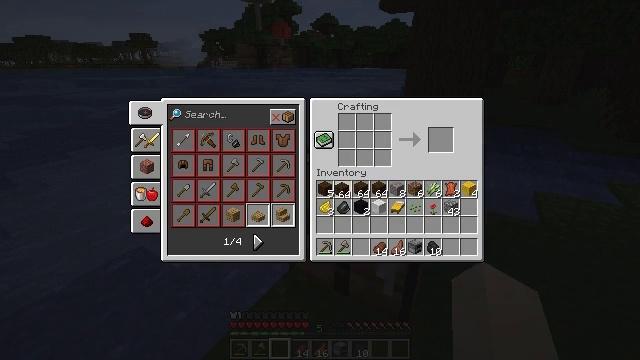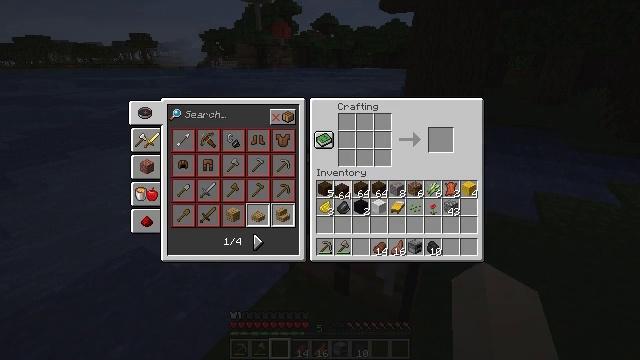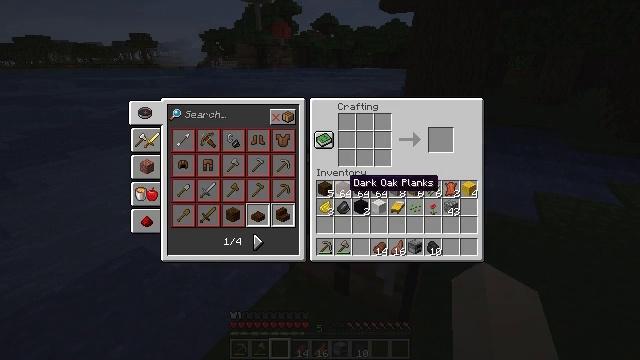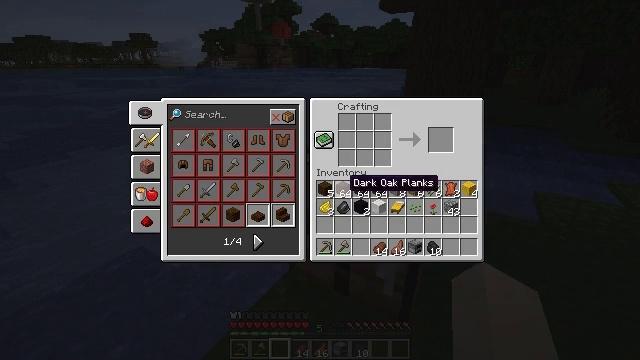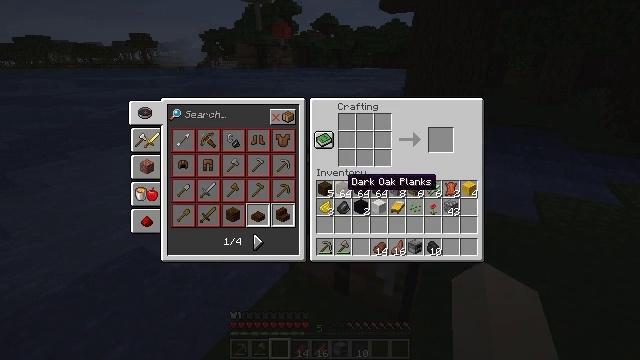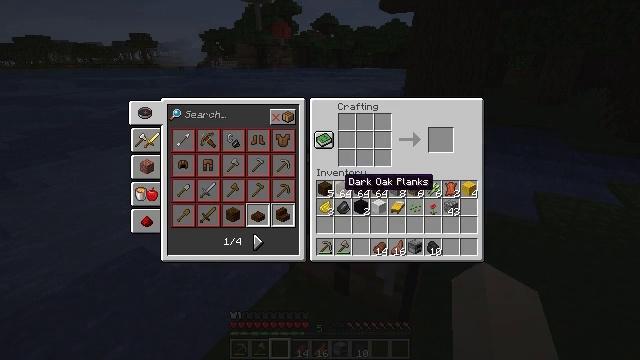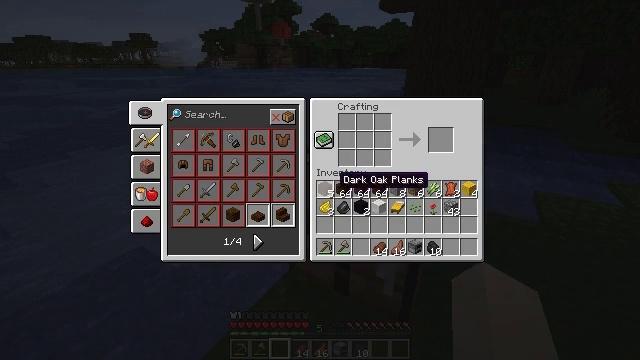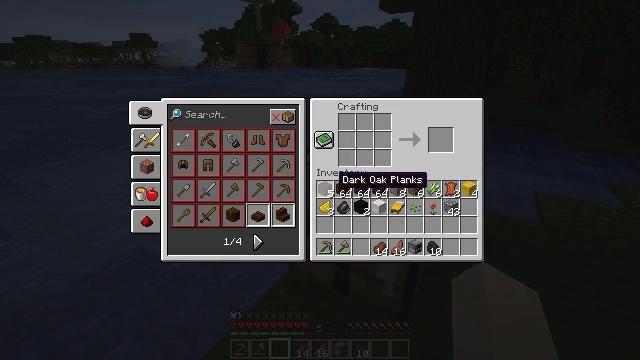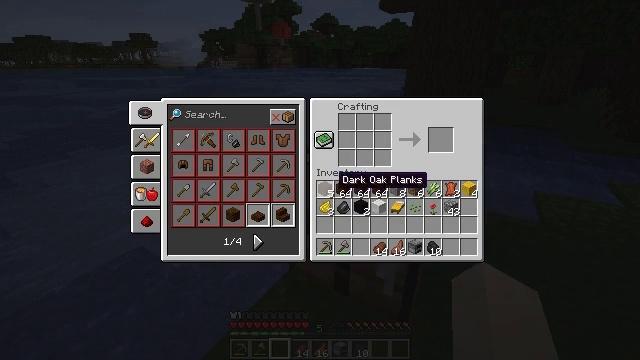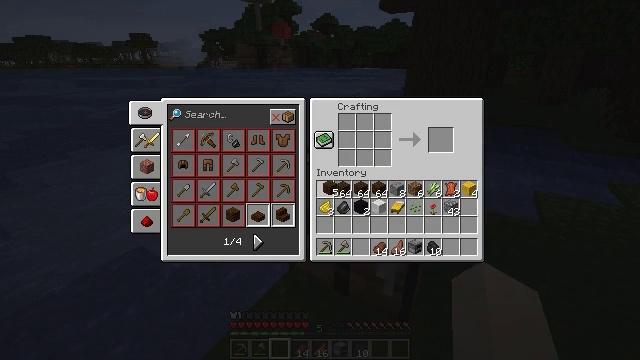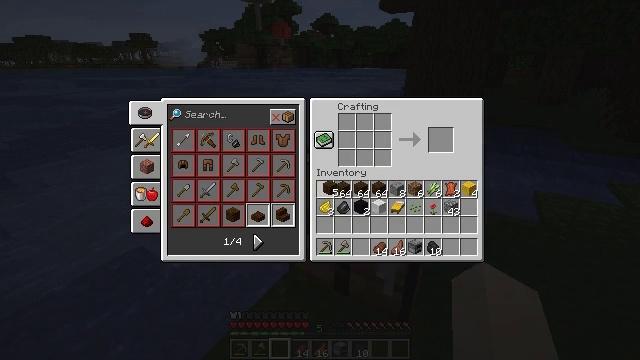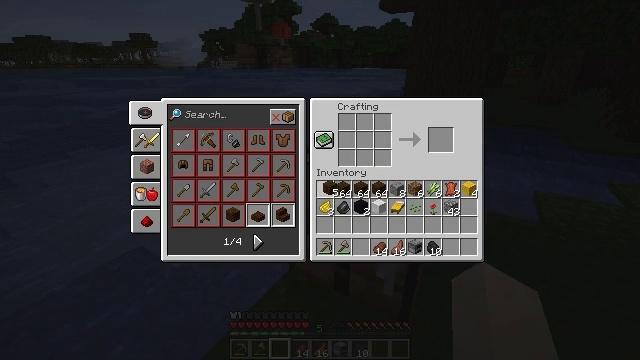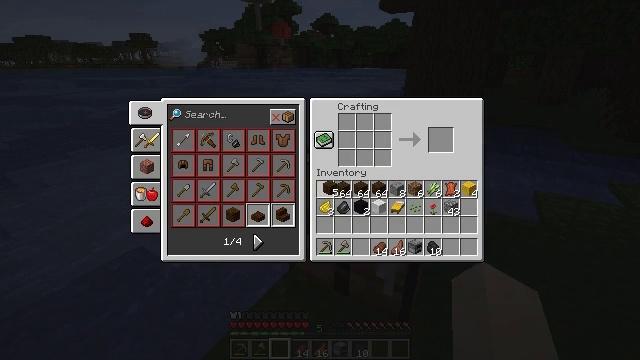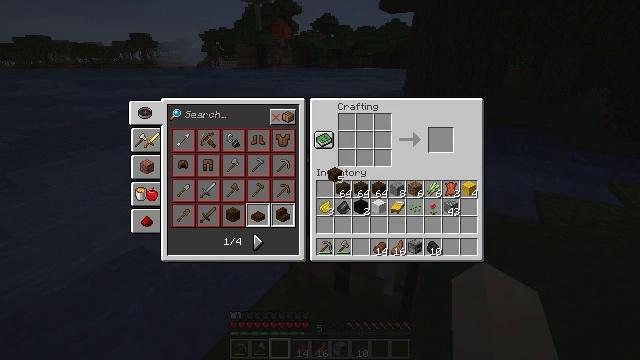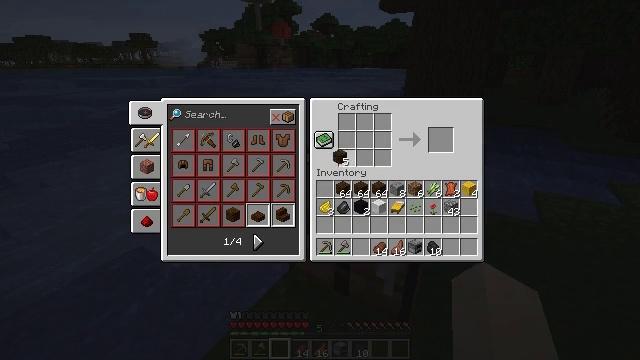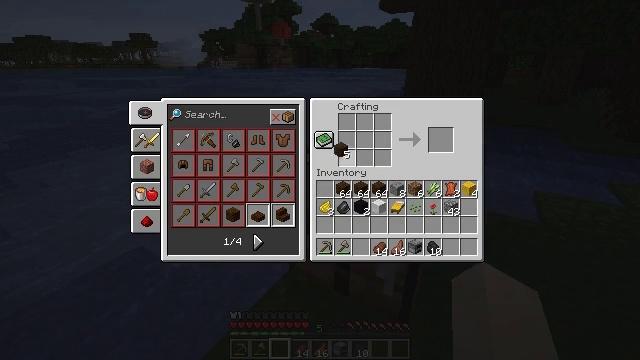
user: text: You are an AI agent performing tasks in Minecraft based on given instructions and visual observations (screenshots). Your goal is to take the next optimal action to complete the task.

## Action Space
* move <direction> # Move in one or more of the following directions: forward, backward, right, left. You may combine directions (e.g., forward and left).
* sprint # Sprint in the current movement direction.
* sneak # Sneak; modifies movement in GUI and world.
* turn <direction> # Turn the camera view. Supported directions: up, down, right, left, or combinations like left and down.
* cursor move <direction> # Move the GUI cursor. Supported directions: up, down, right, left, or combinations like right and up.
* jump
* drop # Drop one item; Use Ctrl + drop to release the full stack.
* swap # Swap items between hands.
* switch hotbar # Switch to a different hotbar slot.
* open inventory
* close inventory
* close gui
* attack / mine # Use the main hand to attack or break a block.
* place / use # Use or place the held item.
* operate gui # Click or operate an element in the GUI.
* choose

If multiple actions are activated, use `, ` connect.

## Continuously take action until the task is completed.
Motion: motion action
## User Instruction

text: Open the crafting table and craft a dark oak boat with dark oak planks.
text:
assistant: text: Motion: operate gui
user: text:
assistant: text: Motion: no_op
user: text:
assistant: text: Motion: no_op
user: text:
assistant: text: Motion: no_op
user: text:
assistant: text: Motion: no_op
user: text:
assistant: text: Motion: no_op
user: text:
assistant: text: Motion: no_op
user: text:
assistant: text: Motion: no_op
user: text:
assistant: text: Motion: operate gui
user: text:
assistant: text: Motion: operate gui
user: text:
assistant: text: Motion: operate gui
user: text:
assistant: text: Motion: operate gui
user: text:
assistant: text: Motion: cursor move up
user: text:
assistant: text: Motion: cursor move up
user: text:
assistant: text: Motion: cursor move up
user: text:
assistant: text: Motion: no_op
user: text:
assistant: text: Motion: no_op
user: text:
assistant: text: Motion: no_op
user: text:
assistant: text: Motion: no_op
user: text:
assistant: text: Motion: choose
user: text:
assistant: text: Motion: choose
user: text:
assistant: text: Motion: choose
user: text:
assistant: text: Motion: no_op
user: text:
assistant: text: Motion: no_op
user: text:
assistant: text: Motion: no_op
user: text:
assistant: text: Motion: no_op
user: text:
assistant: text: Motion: no_op
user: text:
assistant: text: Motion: choose
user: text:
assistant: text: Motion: choose
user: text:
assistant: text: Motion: no_op